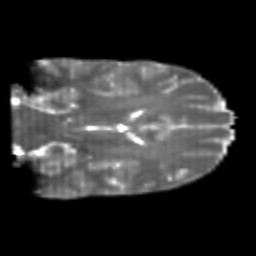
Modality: T2w
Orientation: coronal
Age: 24
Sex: male
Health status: healthy
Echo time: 0.074 s